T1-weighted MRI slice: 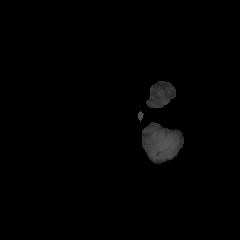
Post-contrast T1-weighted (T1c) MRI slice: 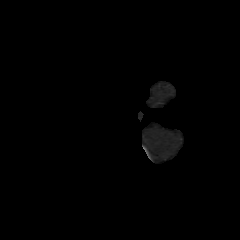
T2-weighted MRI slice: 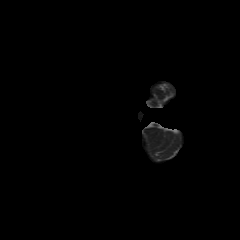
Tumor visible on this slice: no